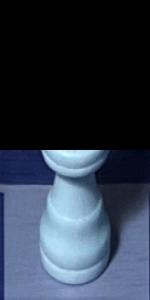
Label: Queen_White